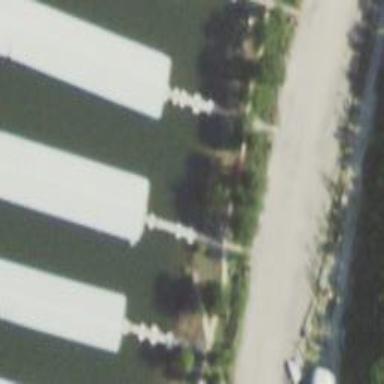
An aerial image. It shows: Man-made pier.